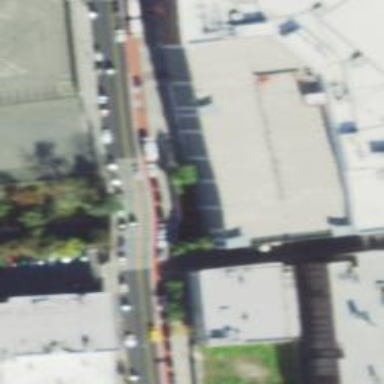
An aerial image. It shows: Footway on bridge.